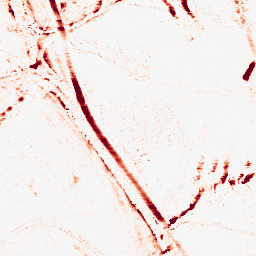
Category: morphological
Decomposition family: morphological_ellipse
Decomposition parameters: operation: opening
width: 5
height: 10
Upsampling method: sinc_hamming
Upsampling parameters: scale: 8
kernel_size: 16
Upsampling scale: 8